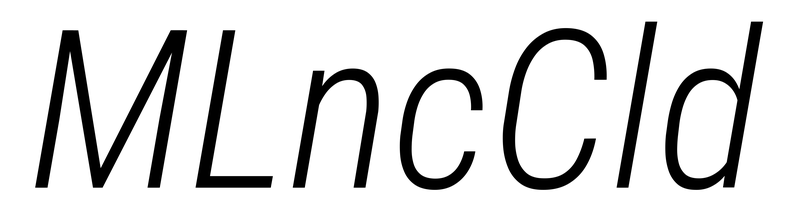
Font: Roboto-Italic_Condensed_Light_Italic